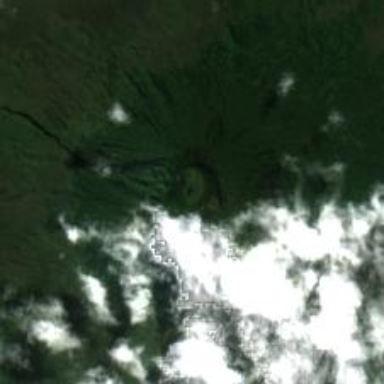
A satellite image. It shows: Majestic volcano in its natural splendor.